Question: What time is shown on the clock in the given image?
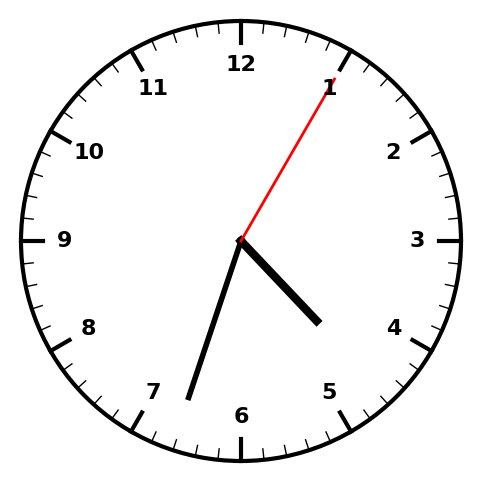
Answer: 04:33:05